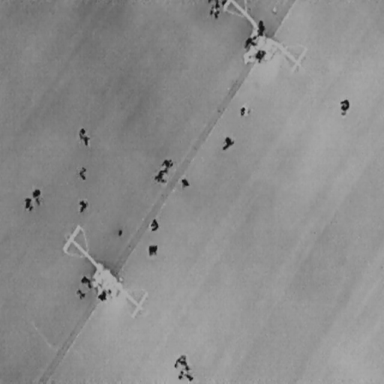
There are 22 People in the infrared image.